Question: I am trying to create a view with dynamically created buttons. I am finding it difficult to set the constraints for inner objects other than first one that's created. Where is the issue?

Create & Add buttons to view
'''
-(void) createButton:(NSString *) btnText isButton:(BOOL) type phraseWidth:(NSInteger) width view:(UIView *) currentView {
if (!type) { // if it's a button then create label & button at same place else only create button
// align left to prev button, align baseline
if (prevX == 5) { // button left aligned to rowView, right align none
UIButton *btnView = [[UIButton alloc] init];
btnView.translatesAutoresizingMaskIntoConstraints=NO;
[currentView addSubview:btnView];
NSDictionary *dictScrollConst = NSDictionaryOfVariableBindings(btnView);
NSString *hConstraint = [NSString stringWithFormat:@"H:|-%f-[btnView]|",prevX];
[self.view addConstraints:[NSLayoutConstraint constraintsWithVisualFormat:hConstraint options:0 metrics:nil views:dictScrollConst]];
NSString *vConstraint = @"V:|[btnView]|";
[self.view addConstraints:[NSLayoutConstraint constraintsWithVisualFormat:vConstraint options:0 metrics:nil views:dictScrollConst]];
prevObject = btnView;
}
else { // align new button to previous button
UIButton *btnView = [[UIButton alloc] init];
btnView.translatesAutoresizingMaskIntoConstraints=NO;
[currentView addSubview:btnView];
NSDictionary *dictScrollConst = NSDictionaryOfVariableBindings(prevObject,btnView);
NSString *hConstraint = [NSString stringWithFormat:@"H:[prevObject]-%d-[btnView]",kHorizontalSidePadding];
[self.view addConstraints:[NSLayoutConstraint constraintsWithVisualFormat:hConstraint options:0 metrics:nil views:dictScrollConst]];
NSString *vConstraint = @"V:|[btnView]|";
[self.view addConstraints:[NSLayoutConstraint constraintsWithVisualFormat:vConstraint options:0 metrics:nil views:dictScrollConst]];
}
}
}
'''
Doesn't allow constraint to be added with respect to previous button created. Throws up exception:
> Impossible to set up layout with view hierarchy unprepared for constraint
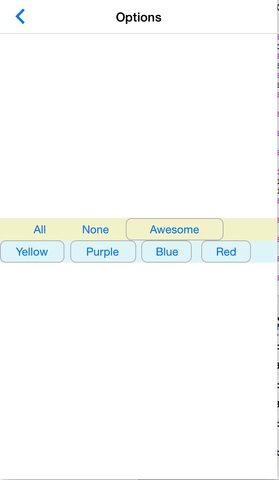
Answer: There's still way too much code for me to work out what's going on, but this much is obvious:
'''
NSString *vConstraint = @"V:|[btnView]|";
[self.view addConstraints:[NSLayoutConstraint constraintsWithVisualFormat:vConstraint options:0 metrics:nil views:dictScrollConst]];
[currentView addSubview:btnView];
'''
Those lines are in the wrong order. You cannot add a constraint involving a view (here, 'btnView') at a time when that view is not in the view hierarchy. (That is exactly what the error message is telling you, though granted it phrases it in rather coy terminology.)
So, add the subview. add the constraint that affects it.
---
What I suggest you do is what I always do: start and work your way up to the full extent of the actual problem. So, I suggest as an exercise that you begin with the second row of your layout, and see if you can do just this simple exercise: given the array of titles '@[@"Yellow", @"Purple", @"Blue", @"Red"]', can you use it to generate four buttons horizontally?
Here's code for doing that. Notice how clear and simple it is - ruthlessly logical, spare, and plain. We can always add tweaks later, but this is the kind of simplicity you need to try to maintain and build upon, so that you don't confuse yourself:
'''
NSArray* titles = @[@"Yellow", @"Purple", @"Blue", @"Red"];
UIView* previousButton = nil;
for (NSInteger i = 0; i < 4; i++) {
UIButton* b = [UIButton buttonWithType:UIButtonTypeSystem];
[b setTitle:titles[i] forState:UIControlStateNormal];
[b setTranslatesAutoresizingMaskIntoConstraints:NO];
[self.view addSubview:b];
[self.view addConstraints:
[NSLayoutConstraint constraintsWithVisualFormat:@"V:|-(100)-[b]"
options:0 metrics:nil views:@{@"b":b}]];
if (i == 0) {
[self.view addConstraints:
[NSLayoutConstraint constraintsWithVisualFormat:@"H:|-(50)-[b]"
options:0 metrics:nil views:@{@"b":b}]];
} else {
[self.view addConstraints:
[NSLayoutConstraint constraintsWithVisualFormat:@"H:[p]-(20)-[b]"
options:0 metrics:nil views:@{@"b":b, @"p":previousButton}]];
}
previousButton = b;
}
'''
Given this, we see at once one of the things wrong with your code: there is no evidence that you are setting the previous button (your 'prevObject') on any except the first pass, when of course you need to do it on pass.
Once we have code that works, we can start to modify it to approach what you are wishing to do. For example, it is now easy to change the hard-coded spacing to use variables like yours instead:
'''
NSArray* titles = @[@"Yellow", @"Purple", @"Blue", @"Red"];
UIView* previousButton = nil;
NSInteger initialX = 5; // *
NSInteger horizSpace = 10; // *
for (NSInteger i = 0; i < 4; i++) {
UIButton* b = [UIButton buttonWithType:UIButtonTypeSystem];
[b setTitle:titles[i] forState:UIControlStateNormal];
[b setTranslatesAutoresizingMaskIntoConstraints:NO];
[self.view addSubview:b];
[self.view addConstraints:
[NSLayoutConstraint constraintsWithVisualFormat:@"V:|-(100)-[b]"
options:0 metrics:nil views:@{@"b":b}]];
if (i == 0) {
[self.view addConstraints:
[NSLayoutConstraint constraintsWithVisualFormat:@"H:|-(initialX)-[b]"
options:0 metrics:@{@"initialX":@(initialX)} views:@{@"b":b}]];
} else {
[self.view addConstraints:
[NSLayoutConstraint constraintsWithVisualFormat:@"H:[p]-(horizSpace)-[b]"
options:0 metrics:@{@"horizSpace":@(horizSpace)} views:@{@"b":b, @"p":previousButton}]];
}
previousButton = b;
'''
And so forth. The point is: This is how I "grow my code", starting always with the simple and evolving, making sure it works at every iteration, until I reach the thing I'm really trying to do. Go ye and do likewise!